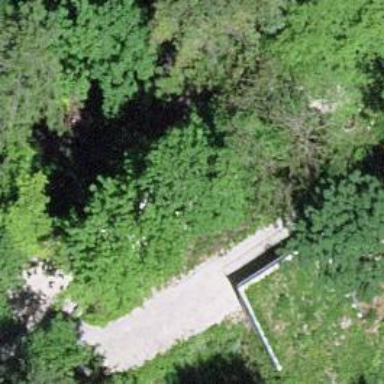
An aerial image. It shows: Bench.